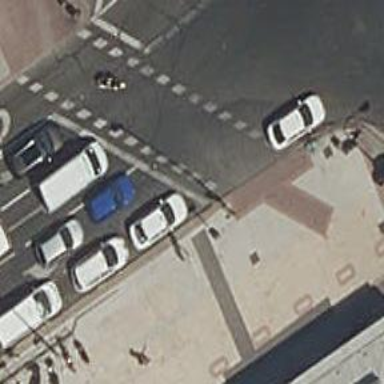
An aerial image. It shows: Taxi stand.